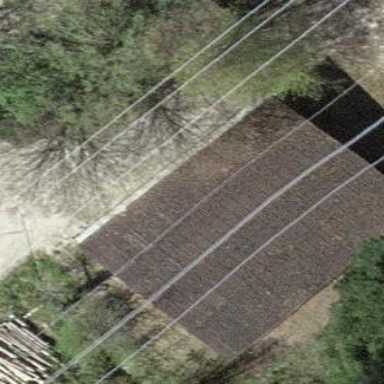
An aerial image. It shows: View of roof of building.